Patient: sex M, age 52
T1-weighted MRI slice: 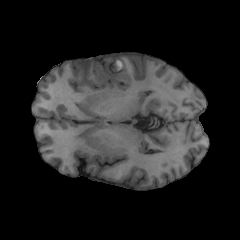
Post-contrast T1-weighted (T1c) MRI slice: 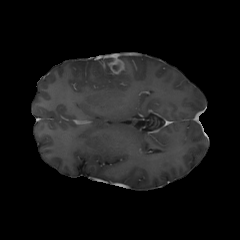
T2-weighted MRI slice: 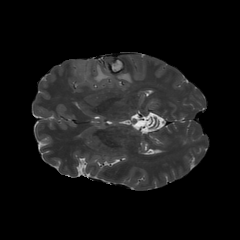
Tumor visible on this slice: yes
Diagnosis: Glioblastoma, IDH-wildtype
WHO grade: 4